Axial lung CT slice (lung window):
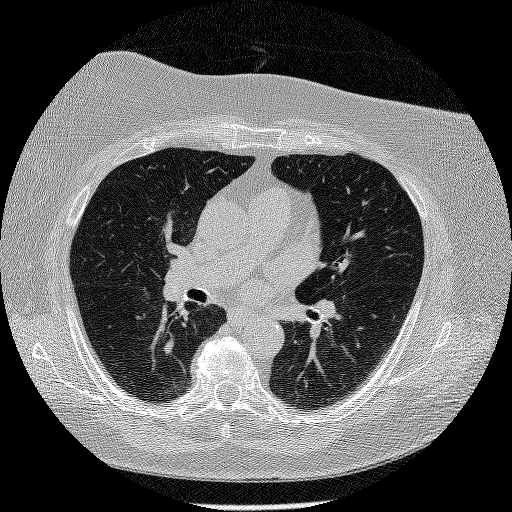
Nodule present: no